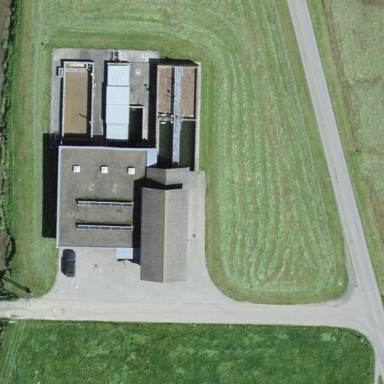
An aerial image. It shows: Wastewater plant building.